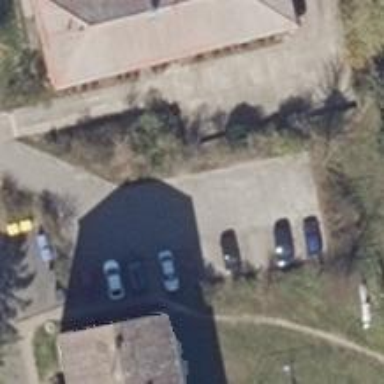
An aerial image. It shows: Parking area.